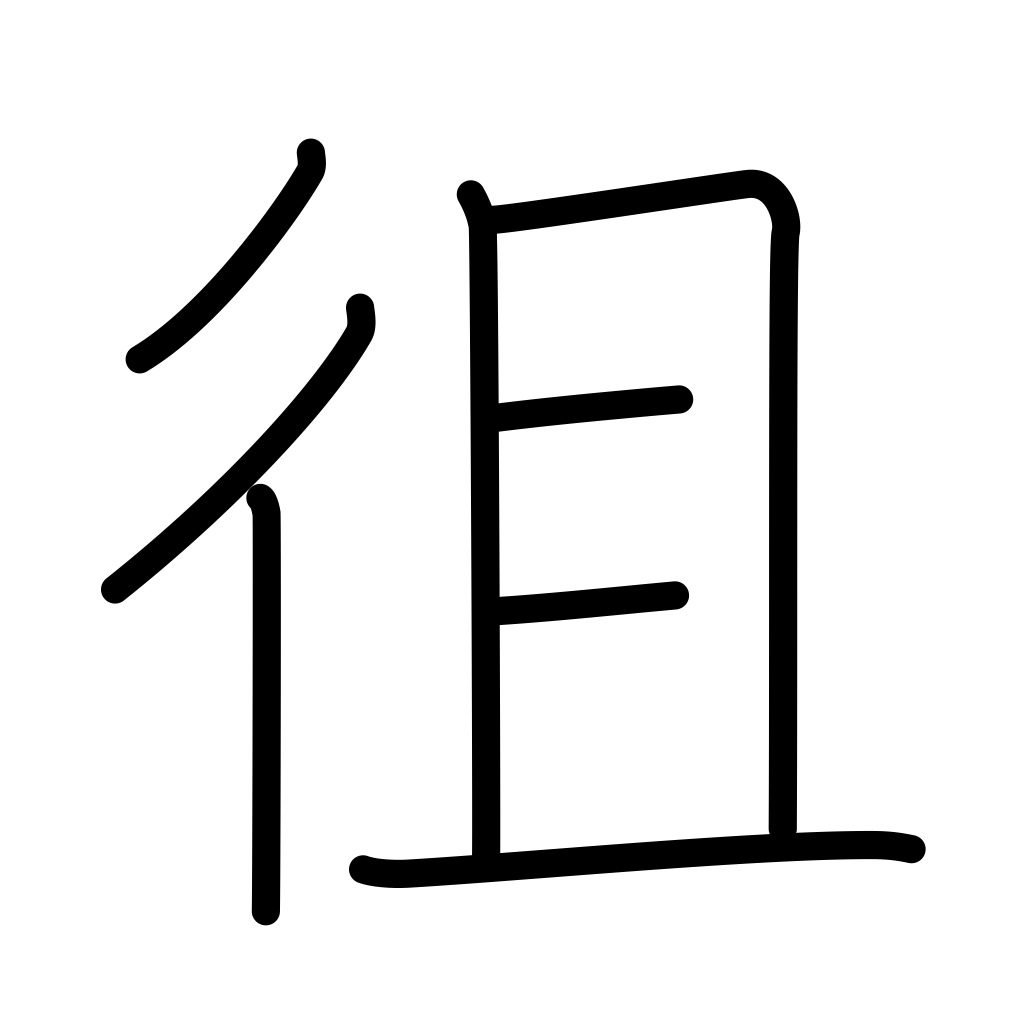
Meaning: go